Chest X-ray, AP view. Patient: 69 years old, sex M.
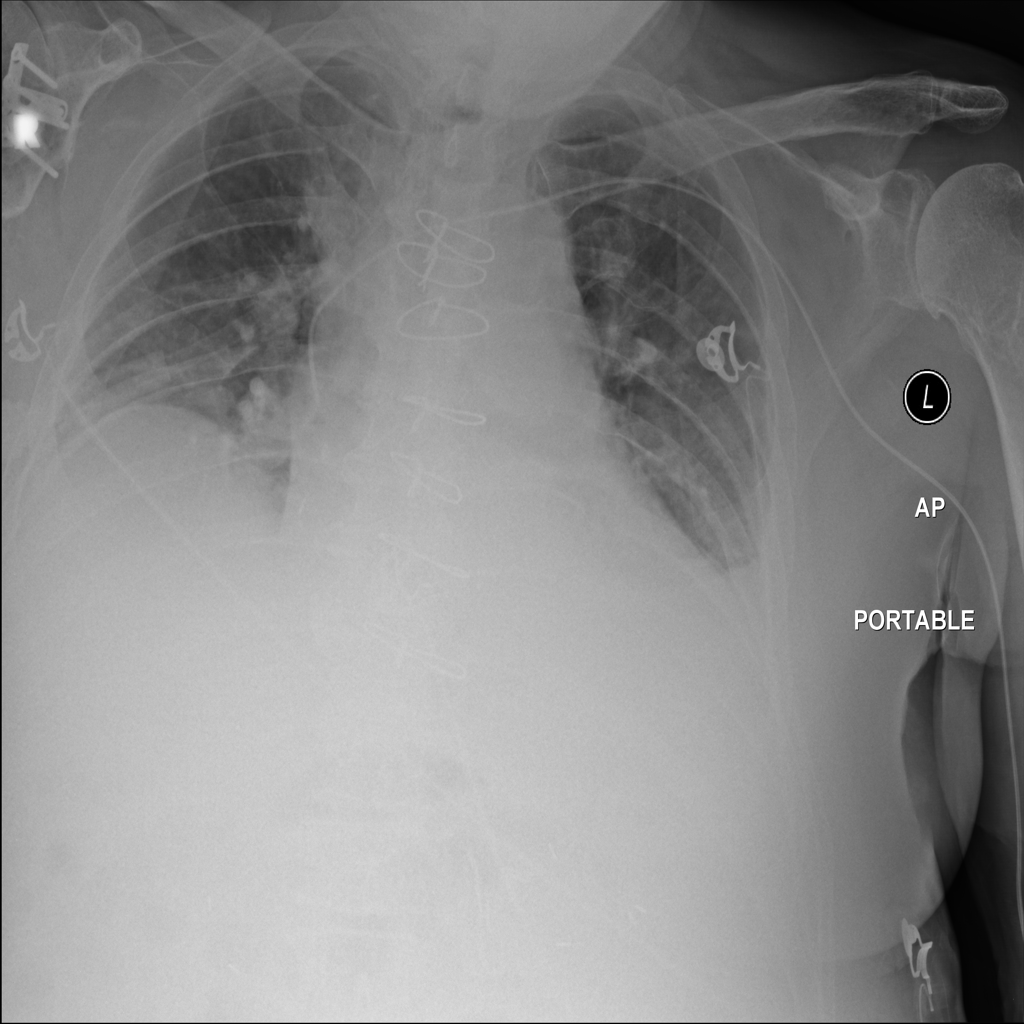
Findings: No Finding